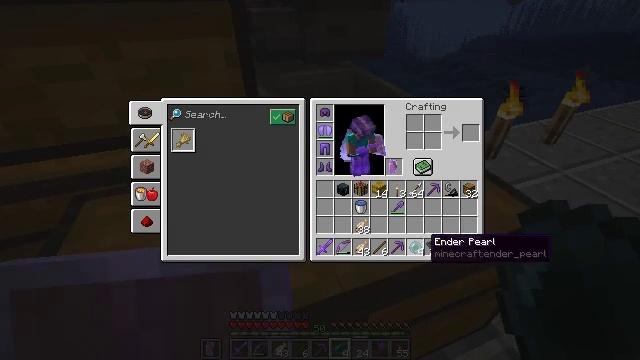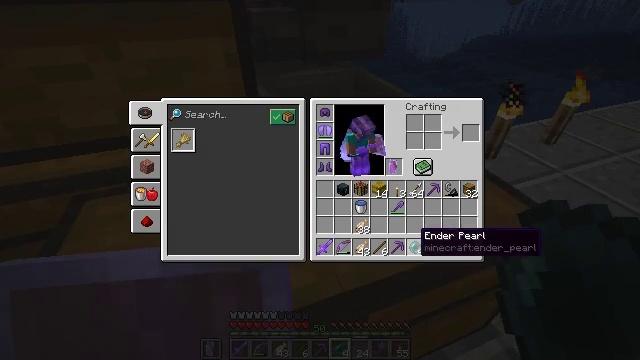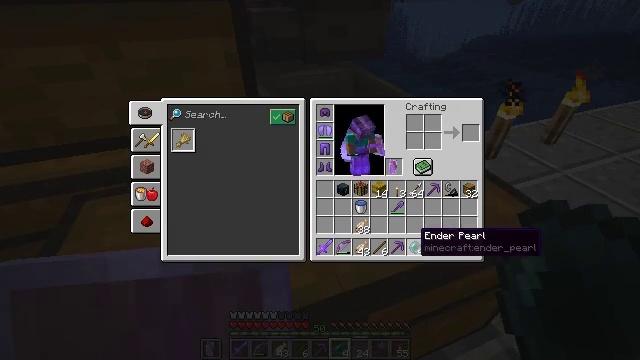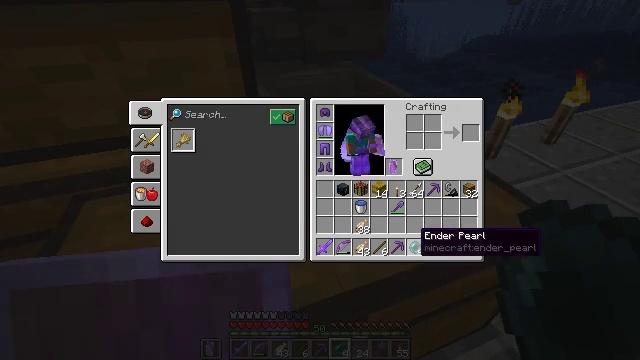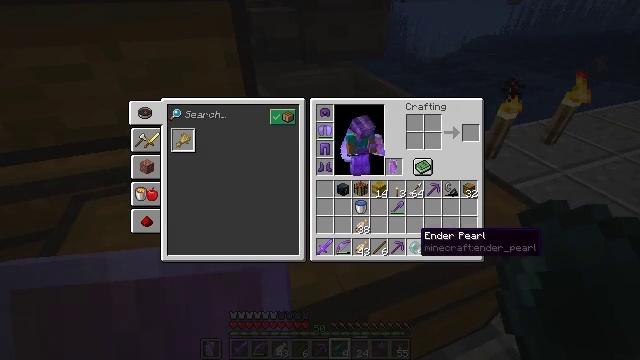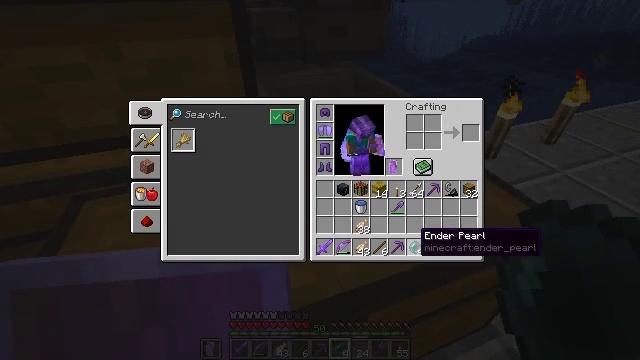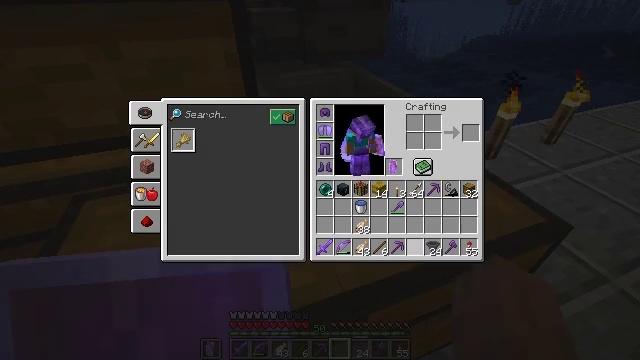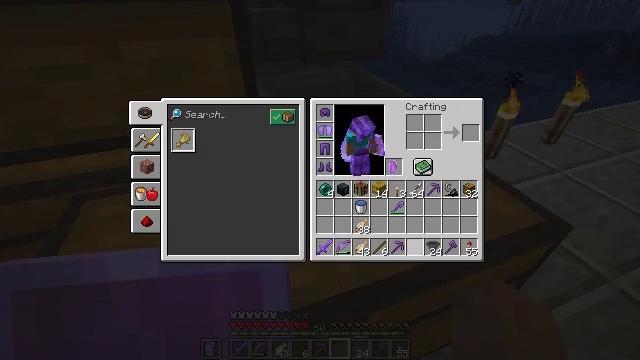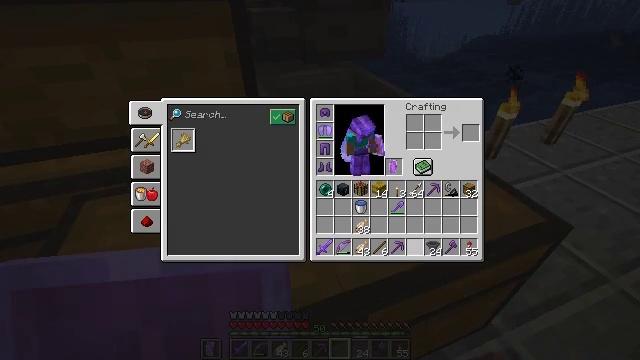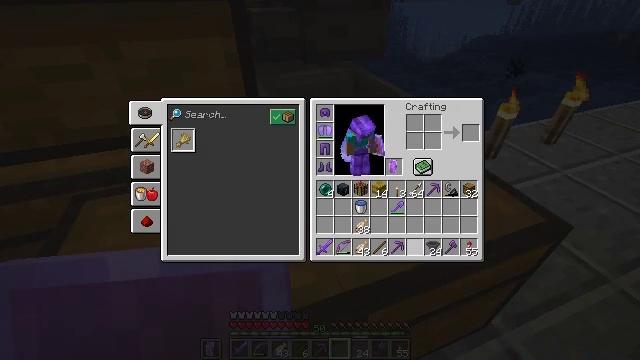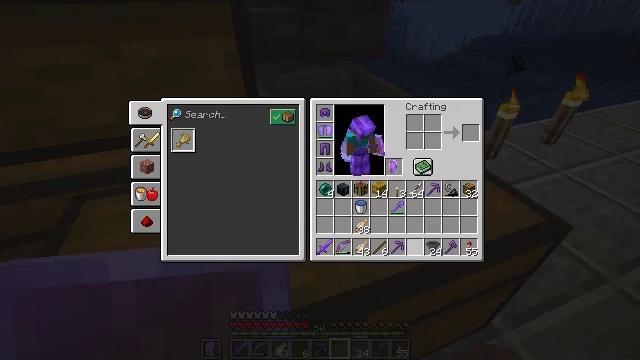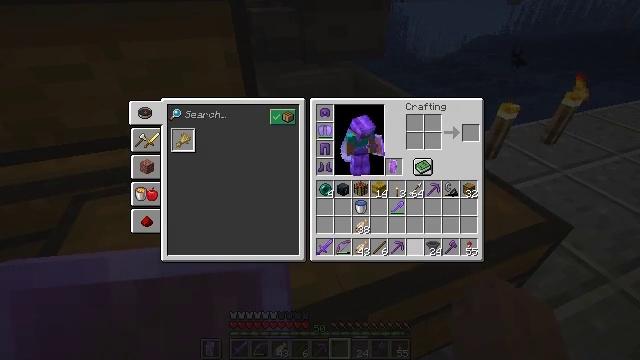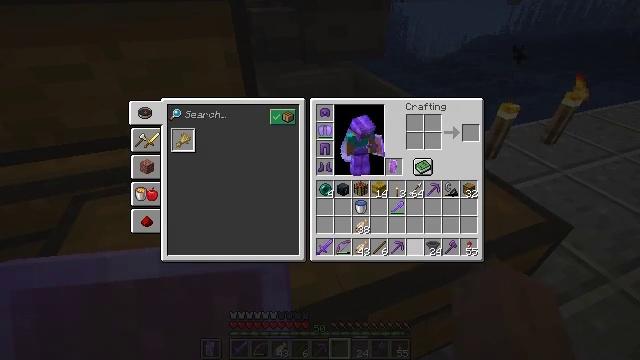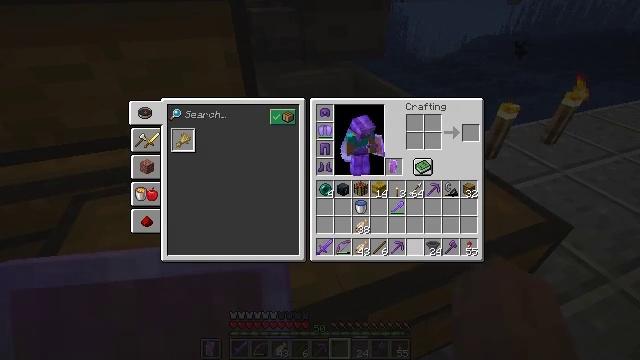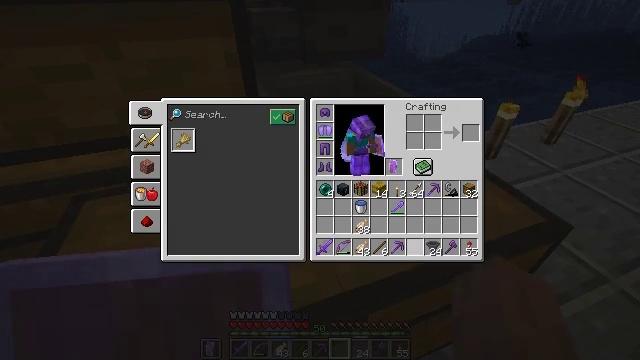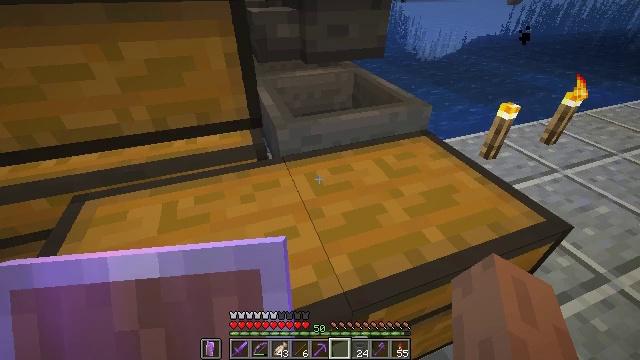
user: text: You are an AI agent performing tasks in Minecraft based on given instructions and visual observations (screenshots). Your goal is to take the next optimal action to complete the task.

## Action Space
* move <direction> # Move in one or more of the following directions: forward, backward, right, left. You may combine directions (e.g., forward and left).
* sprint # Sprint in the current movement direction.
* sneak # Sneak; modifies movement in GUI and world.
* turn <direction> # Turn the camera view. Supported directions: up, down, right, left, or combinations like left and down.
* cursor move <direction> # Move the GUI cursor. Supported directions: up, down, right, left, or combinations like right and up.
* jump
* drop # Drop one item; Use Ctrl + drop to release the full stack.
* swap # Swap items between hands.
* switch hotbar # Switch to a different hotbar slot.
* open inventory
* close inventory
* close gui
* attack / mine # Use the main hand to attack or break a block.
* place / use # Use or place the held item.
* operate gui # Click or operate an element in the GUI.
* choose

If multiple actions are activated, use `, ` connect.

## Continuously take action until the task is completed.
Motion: motion action
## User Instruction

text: Break the chest to retrieve items inside.
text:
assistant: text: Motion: sneak, turn left
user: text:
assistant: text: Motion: sneak
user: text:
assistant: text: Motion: sneak
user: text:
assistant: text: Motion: sneak
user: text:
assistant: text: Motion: sneak
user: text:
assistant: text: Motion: sneak, attack / mine
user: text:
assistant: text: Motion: sneak, attack / mine
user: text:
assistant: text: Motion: sneak, attack / mine
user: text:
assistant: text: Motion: sneak
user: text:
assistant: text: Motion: sneak
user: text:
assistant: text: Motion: no_op
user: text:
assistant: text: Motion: no_op
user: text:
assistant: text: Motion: no_op
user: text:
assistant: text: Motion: no_op
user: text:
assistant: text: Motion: no_op
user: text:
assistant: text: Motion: no_op
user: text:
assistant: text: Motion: no_op
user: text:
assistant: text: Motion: no_op
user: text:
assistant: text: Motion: no_op
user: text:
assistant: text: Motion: no_op
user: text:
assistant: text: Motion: no_op
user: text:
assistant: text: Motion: no_op
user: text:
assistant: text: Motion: no_op
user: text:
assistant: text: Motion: no_op
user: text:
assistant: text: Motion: turn left and down
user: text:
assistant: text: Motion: turn left and down
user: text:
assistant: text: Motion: use / place
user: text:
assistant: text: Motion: use / place
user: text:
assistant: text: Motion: use / place
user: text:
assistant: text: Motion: no_op